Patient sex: M
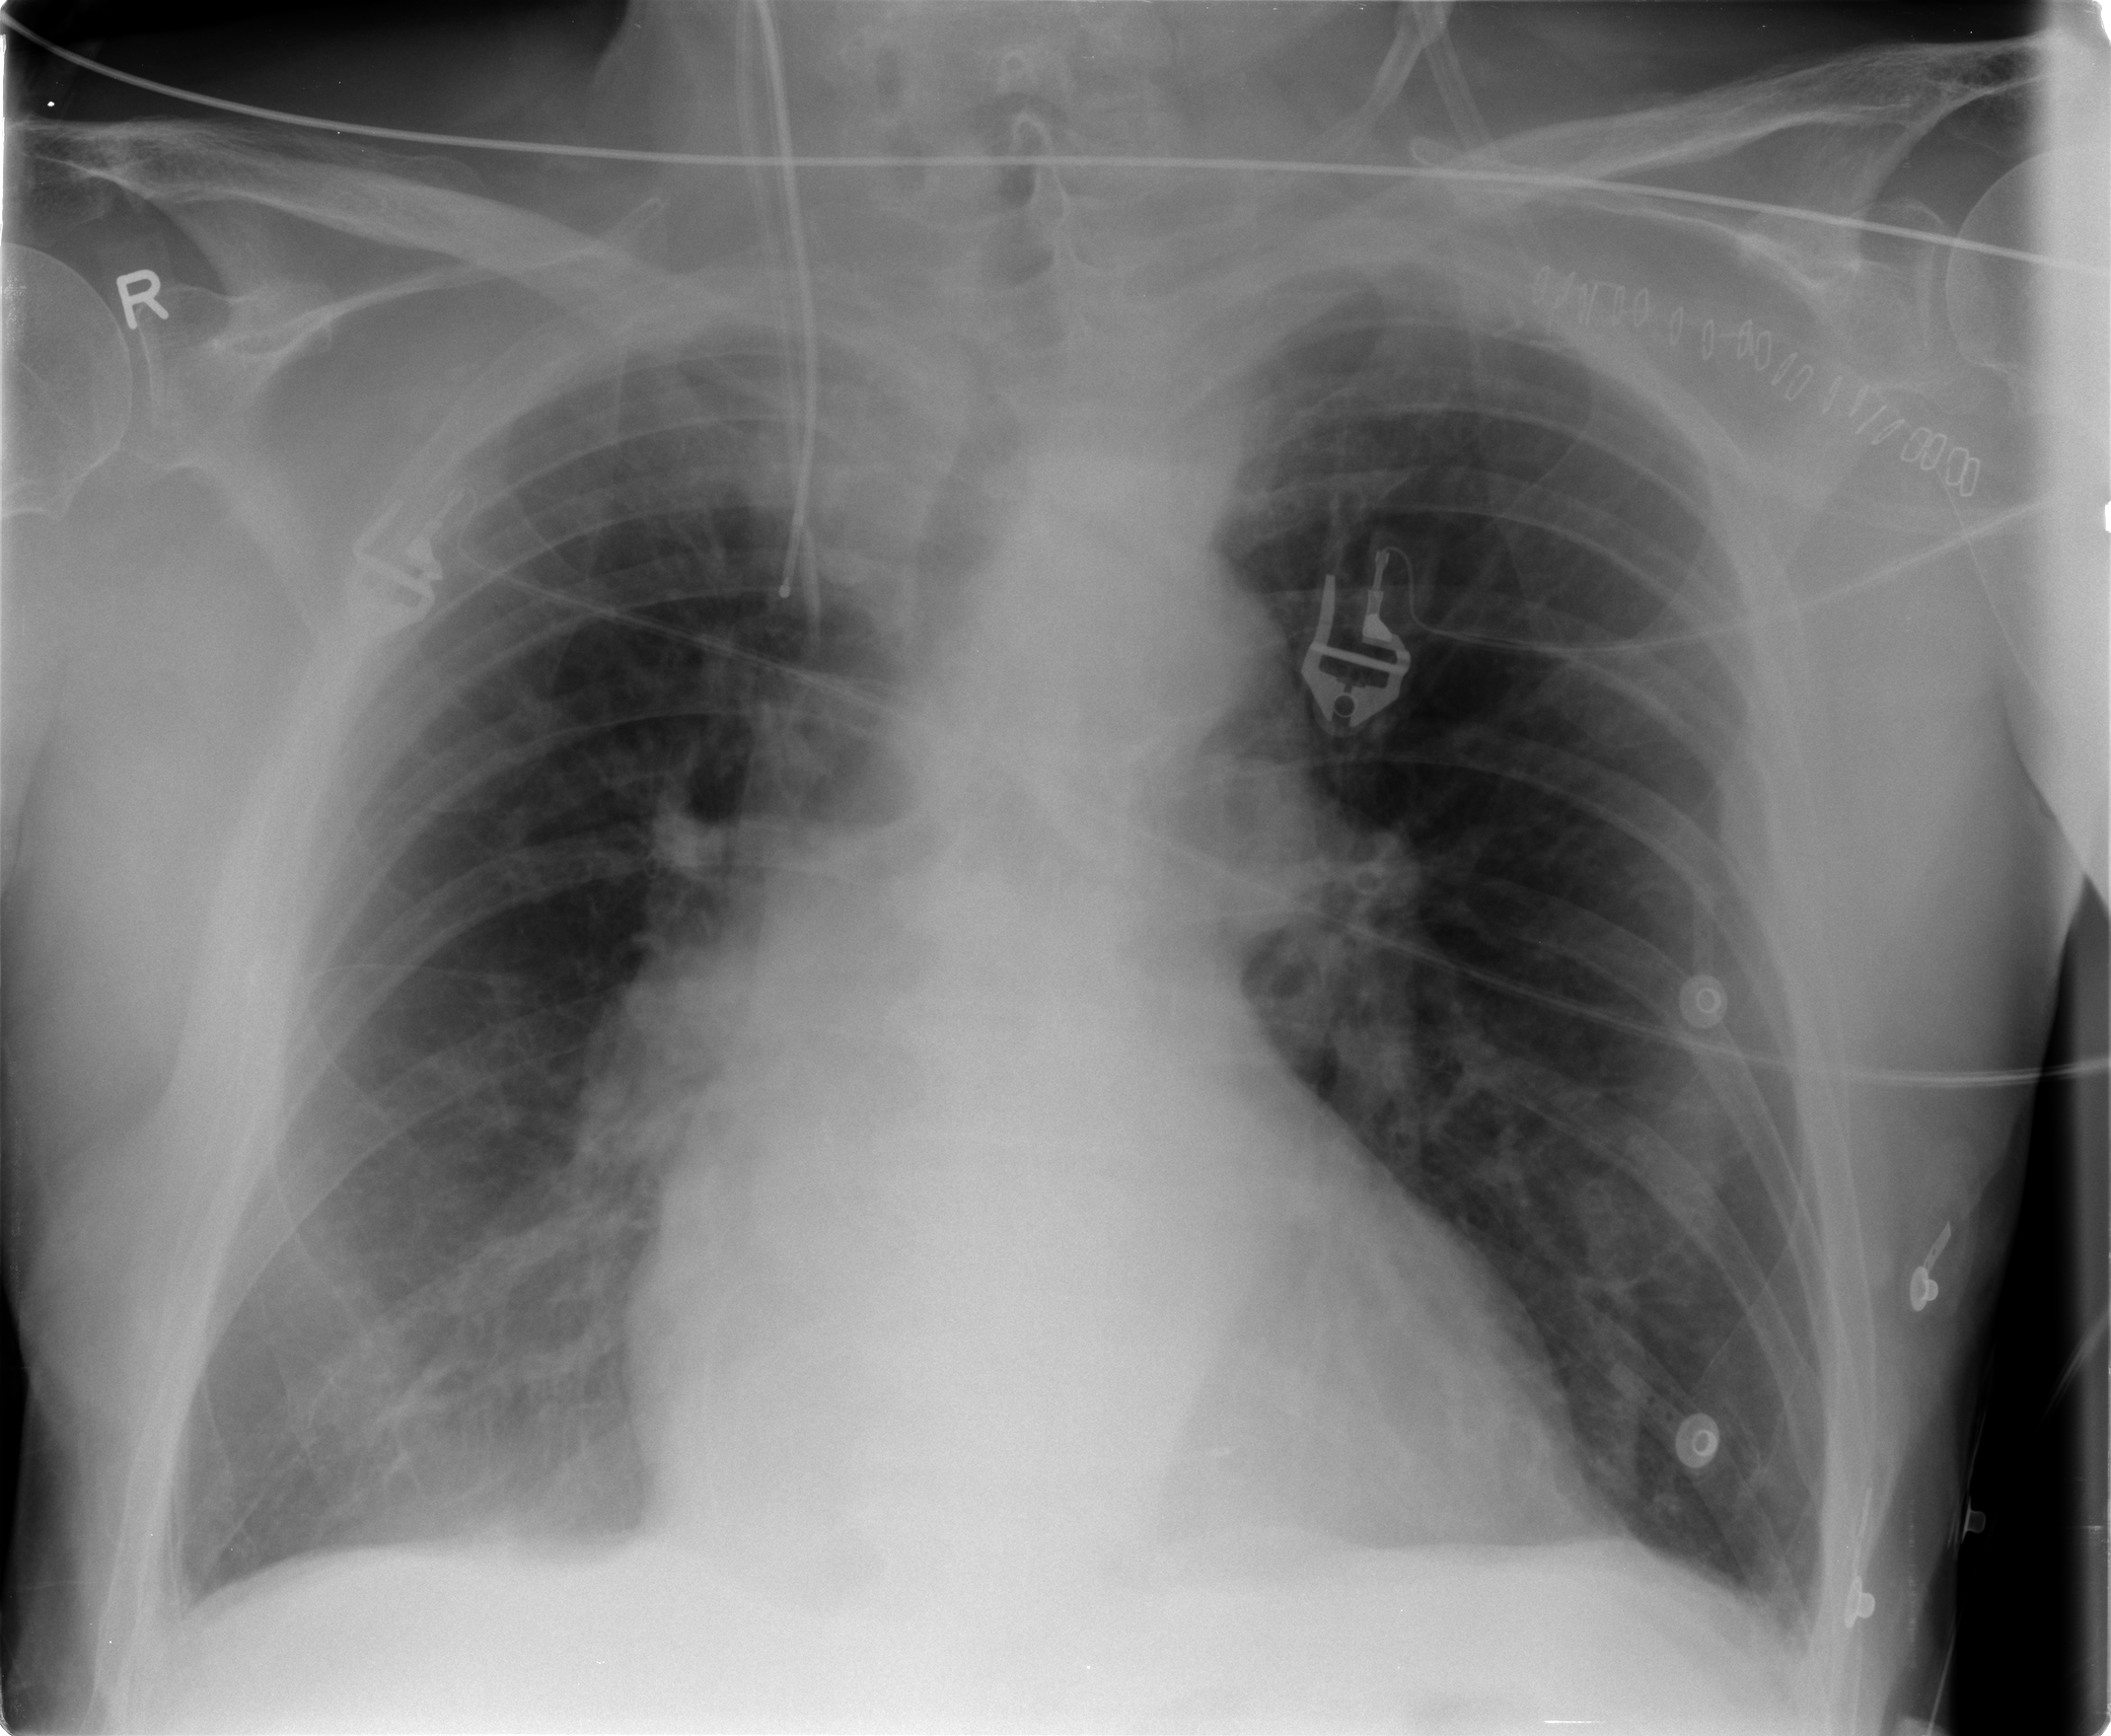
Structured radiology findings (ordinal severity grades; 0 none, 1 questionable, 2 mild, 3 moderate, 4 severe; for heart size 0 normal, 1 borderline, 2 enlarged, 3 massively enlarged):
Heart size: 2
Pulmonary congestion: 0
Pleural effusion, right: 2
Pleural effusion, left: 2
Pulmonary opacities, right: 0
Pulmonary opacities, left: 0
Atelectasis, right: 2
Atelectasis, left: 0